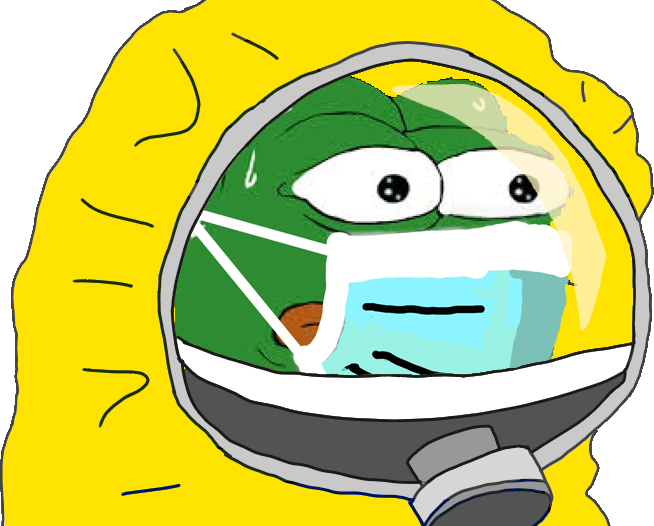
Label: 5_Pepe